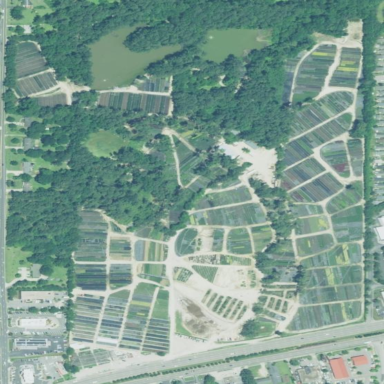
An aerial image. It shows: Plant nursery area.